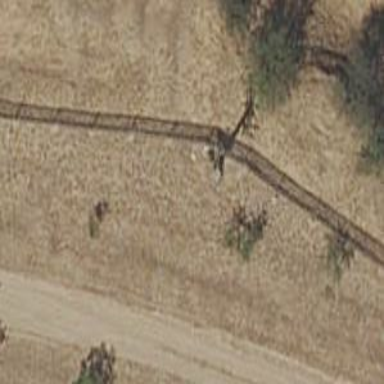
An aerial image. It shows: Minor power line with 3 cables.